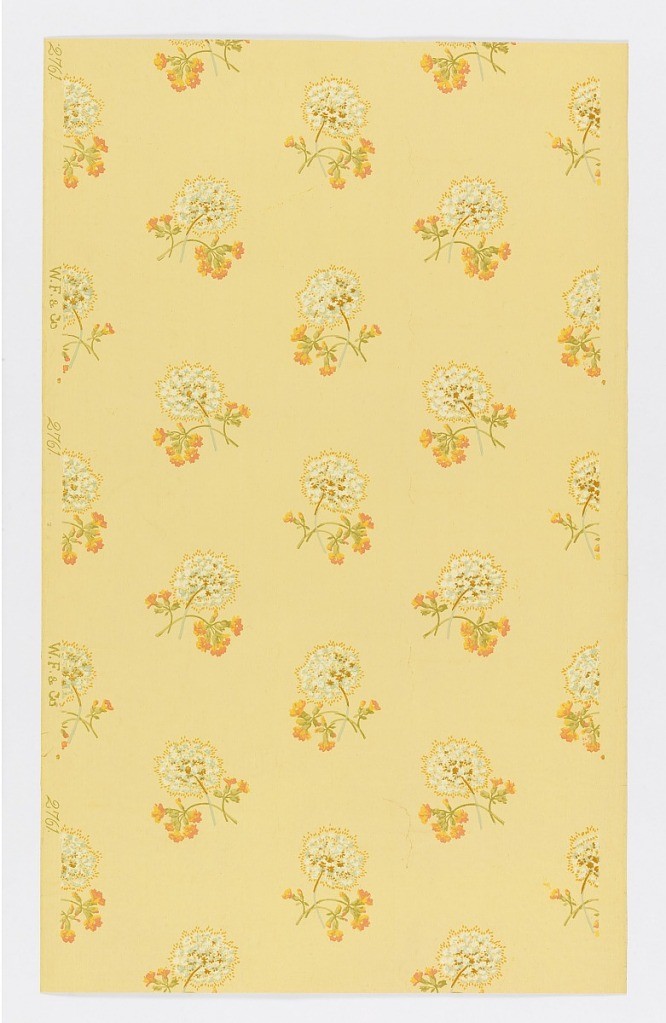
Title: Sidewall
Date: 1875–1900
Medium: Machine-printed on paper
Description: Staggered small clusters of flowers in white, yellow and pink, on light peach ground.